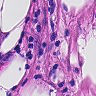
Metastatic tissue present: no